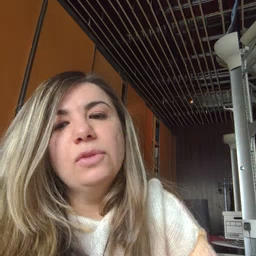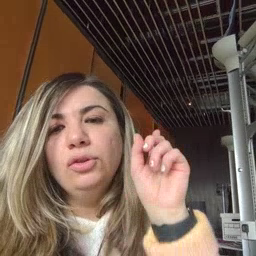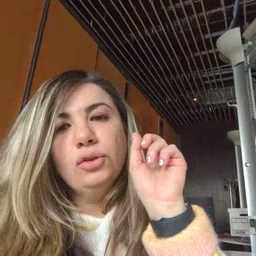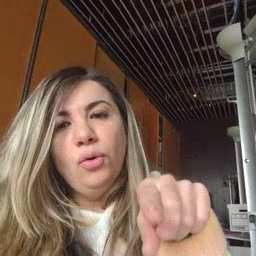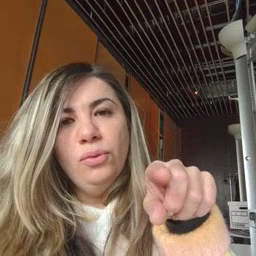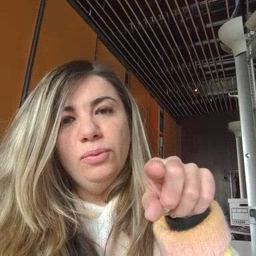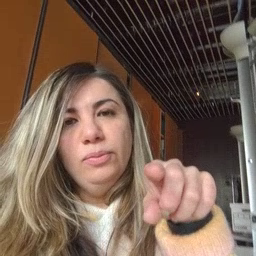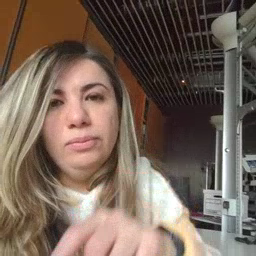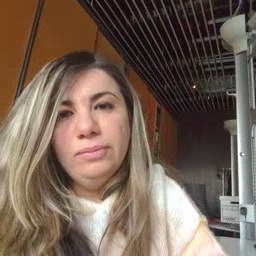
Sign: go